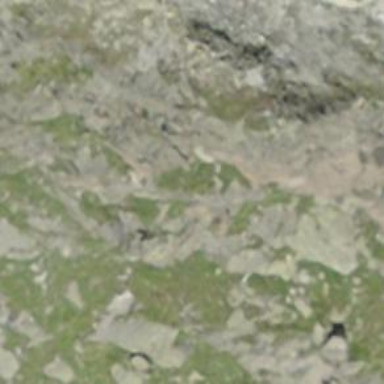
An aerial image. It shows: Natural cliff.